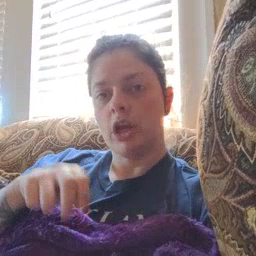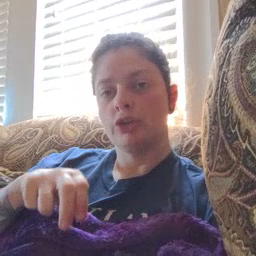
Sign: chair